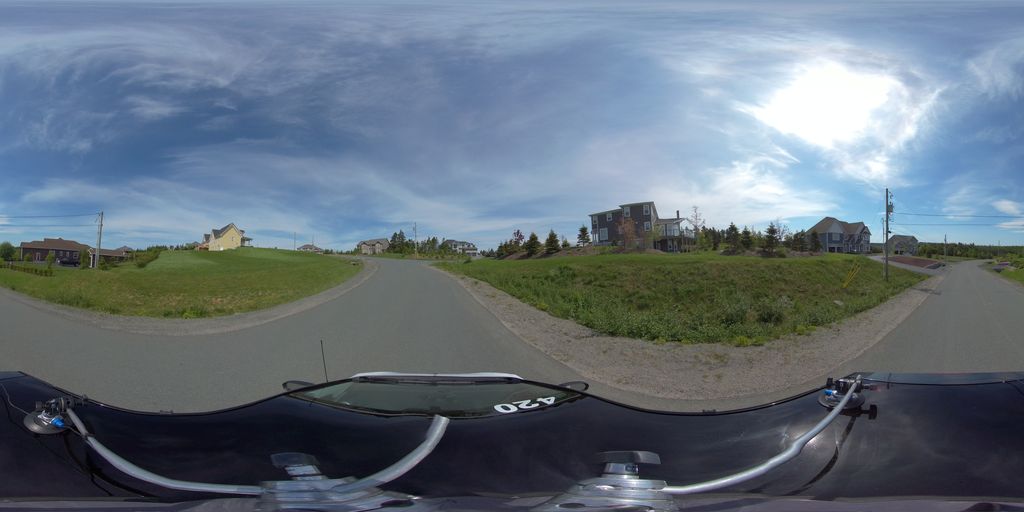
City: st_johns